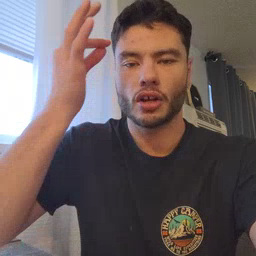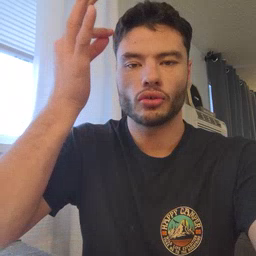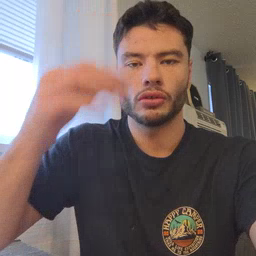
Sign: hair